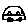
Label: car